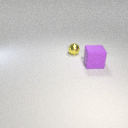
large purple rubber cube in front of small yellow metal sphere